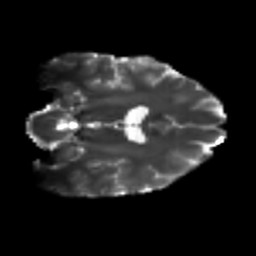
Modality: T2w
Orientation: coronal
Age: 21
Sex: male
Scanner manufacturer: siemens
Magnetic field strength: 3 T
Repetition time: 3.5 s
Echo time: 0.104 s